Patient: sex M, age 57
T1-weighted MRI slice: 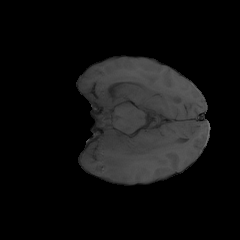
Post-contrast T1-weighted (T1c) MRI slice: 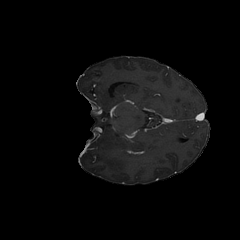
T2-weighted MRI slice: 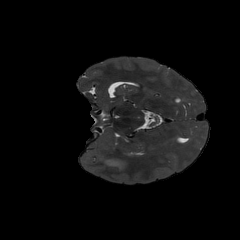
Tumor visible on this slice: yes
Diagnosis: Glioblastoma, IDH-wildtype
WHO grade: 4